This plot shows a bearing's acceleration signal over time (raw waveform). Based on the visible evidence, which condition applies: normal, inner_race, outer_race, ball?
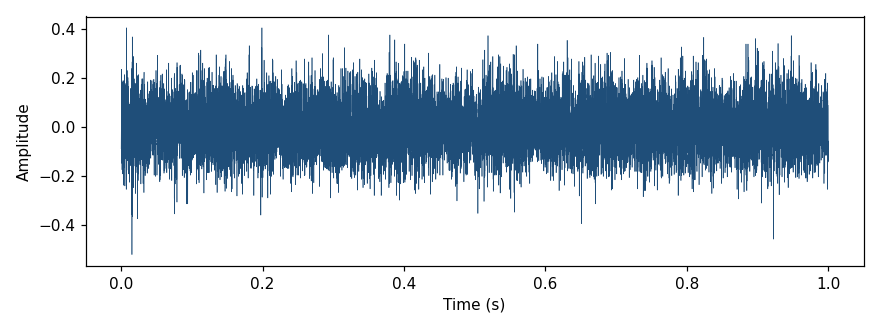
Answer: normal